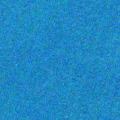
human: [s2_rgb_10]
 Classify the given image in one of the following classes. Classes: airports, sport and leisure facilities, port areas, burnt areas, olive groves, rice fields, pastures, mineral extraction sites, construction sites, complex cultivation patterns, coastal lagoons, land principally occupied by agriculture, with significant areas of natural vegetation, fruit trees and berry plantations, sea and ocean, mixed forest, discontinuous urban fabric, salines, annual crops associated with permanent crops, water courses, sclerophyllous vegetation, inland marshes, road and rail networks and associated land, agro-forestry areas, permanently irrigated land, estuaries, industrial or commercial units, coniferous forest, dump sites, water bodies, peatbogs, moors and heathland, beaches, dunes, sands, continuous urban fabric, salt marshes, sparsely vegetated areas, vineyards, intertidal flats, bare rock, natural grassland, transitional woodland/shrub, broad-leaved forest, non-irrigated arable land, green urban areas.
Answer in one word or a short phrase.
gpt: sea and ocean